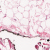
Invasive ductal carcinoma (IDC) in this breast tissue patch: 0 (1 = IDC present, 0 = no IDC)